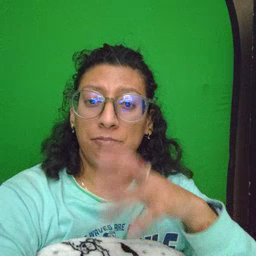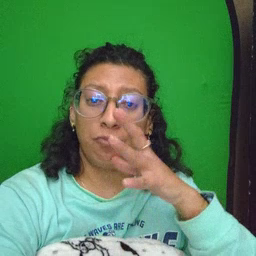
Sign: grandma